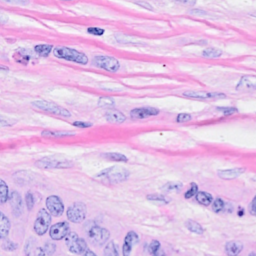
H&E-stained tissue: Breast